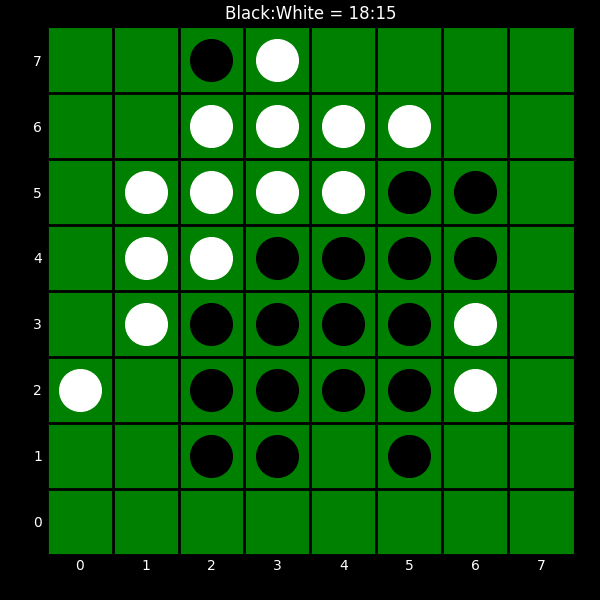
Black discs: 18
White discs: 15